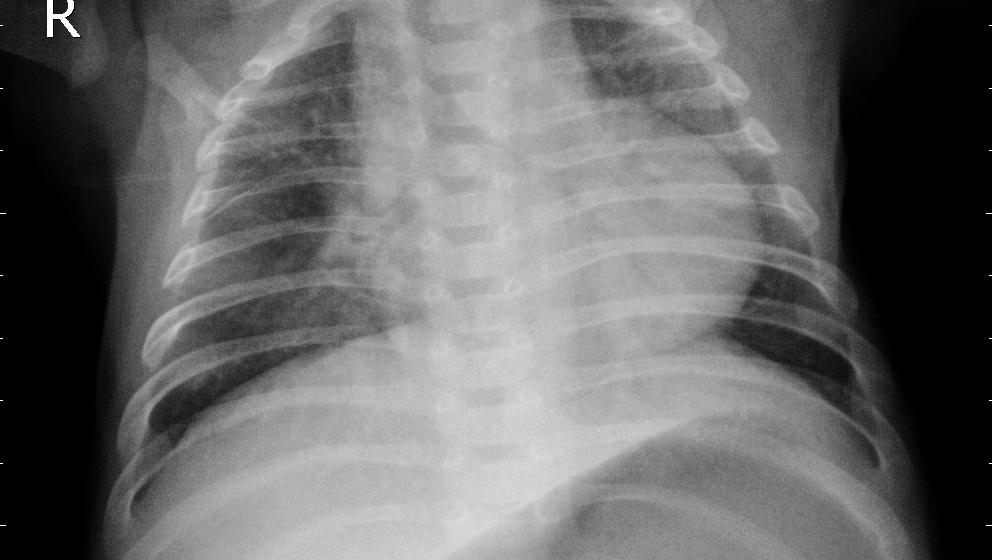
Diagnosis: PNEUMONIA